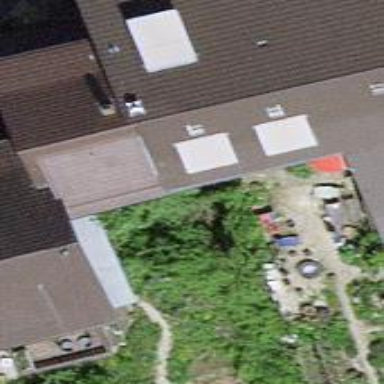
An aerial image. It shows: Terrace building.